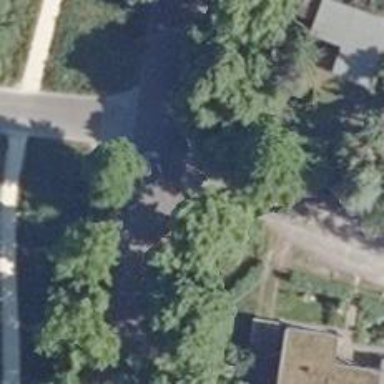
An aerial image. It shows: Residential road.